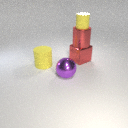
large red metal cube to the right of large purple metal sphere